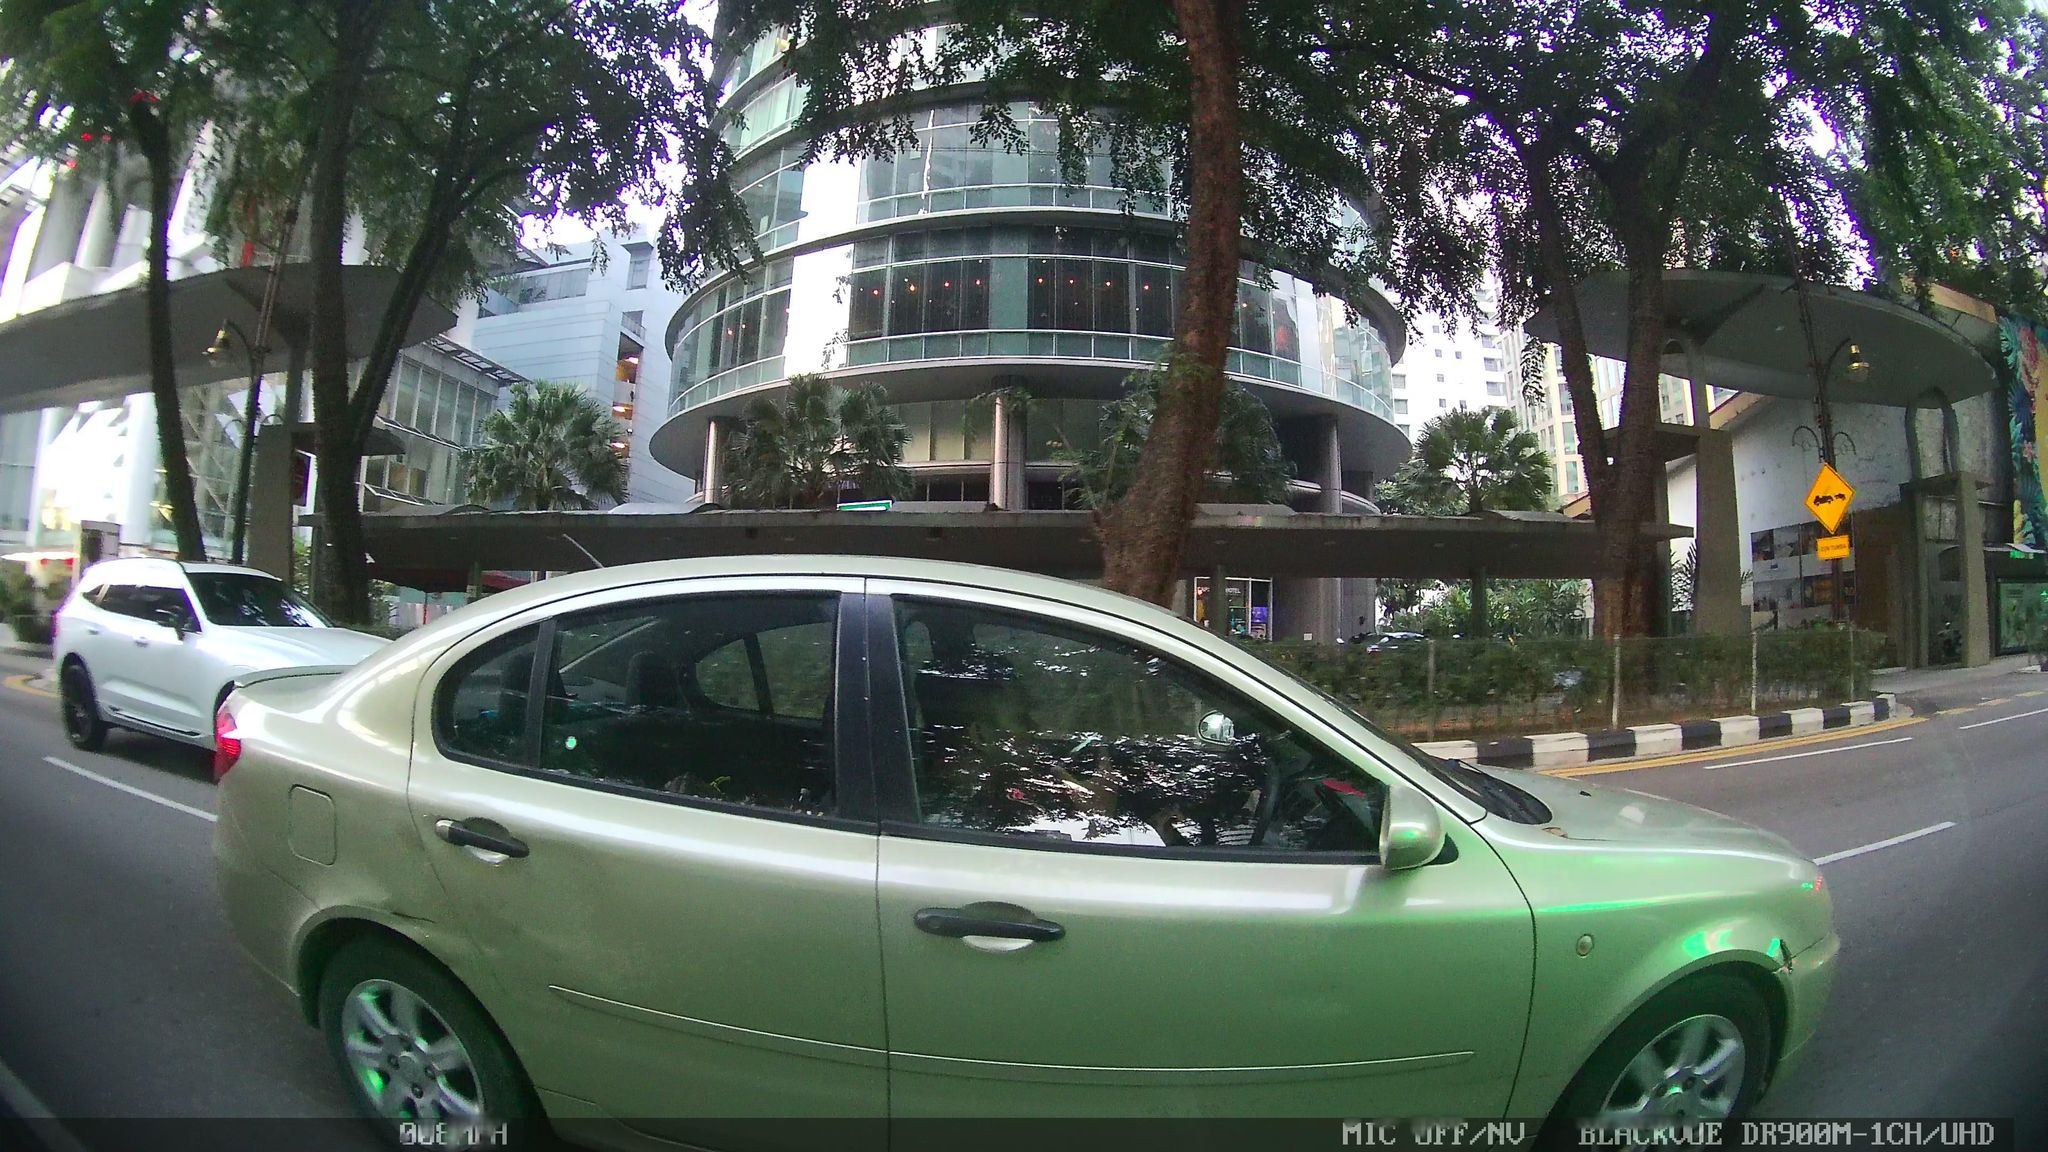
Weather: clear
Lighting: day
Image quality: good
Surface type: walking surface
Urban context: urban centre
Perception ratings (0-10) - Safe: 4.13, Lively: 7.33, Beautiful: 0.62, Boring: 0.54, Depressing: 3.58, Wealthy: 4.66